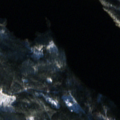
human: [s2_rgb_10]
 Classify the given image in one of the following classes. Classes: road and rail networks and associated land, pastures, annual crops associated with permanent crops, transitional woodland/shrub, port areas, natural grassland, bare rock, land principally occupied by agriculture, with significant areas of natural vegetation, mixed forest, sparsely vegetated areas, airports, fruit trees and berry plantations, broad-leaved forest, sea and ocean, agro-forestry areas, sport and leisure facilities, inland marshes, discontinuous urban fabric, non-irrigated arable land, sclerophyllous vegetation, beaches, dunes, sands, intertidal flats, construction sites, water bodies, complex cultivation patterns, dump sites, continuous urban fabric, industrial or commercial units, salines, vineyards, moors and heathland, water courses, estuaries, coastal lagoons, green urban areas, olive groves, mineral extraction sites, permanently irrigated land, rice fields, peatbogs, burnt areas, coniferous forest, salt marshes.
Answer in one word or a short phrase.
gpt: coniferous forest, mixed forest, transitional woodland/shrub, water bodies